You are looking at the unprocessed time series of a bearing vibration snapshot. What is the most likely bearing condition (normal, inner_race, outer_race, ball)?
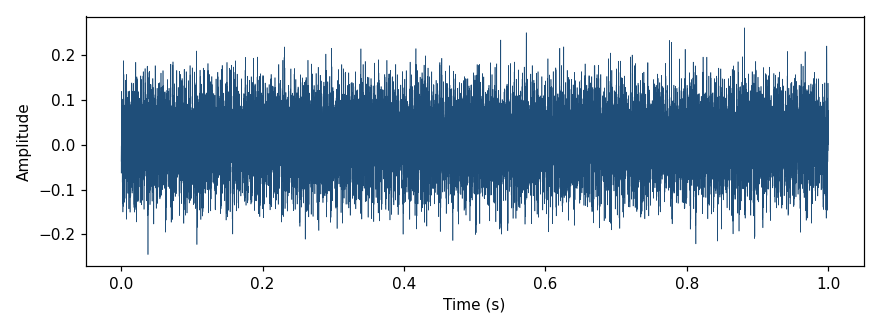
Answer: normal